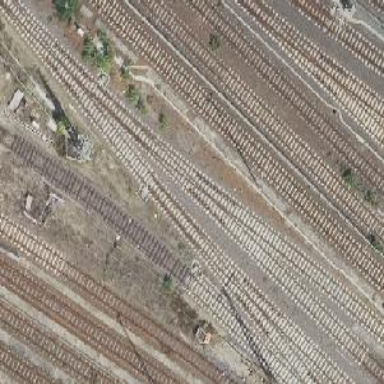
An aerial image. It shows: Railway siding for service.